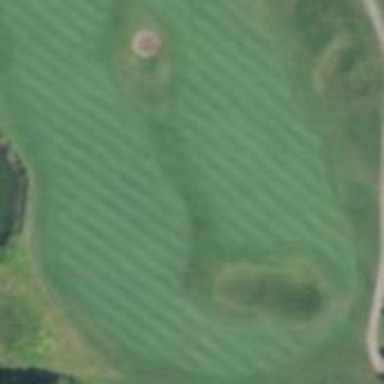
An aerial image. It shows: Rough area on grassy golf course.